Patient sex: M
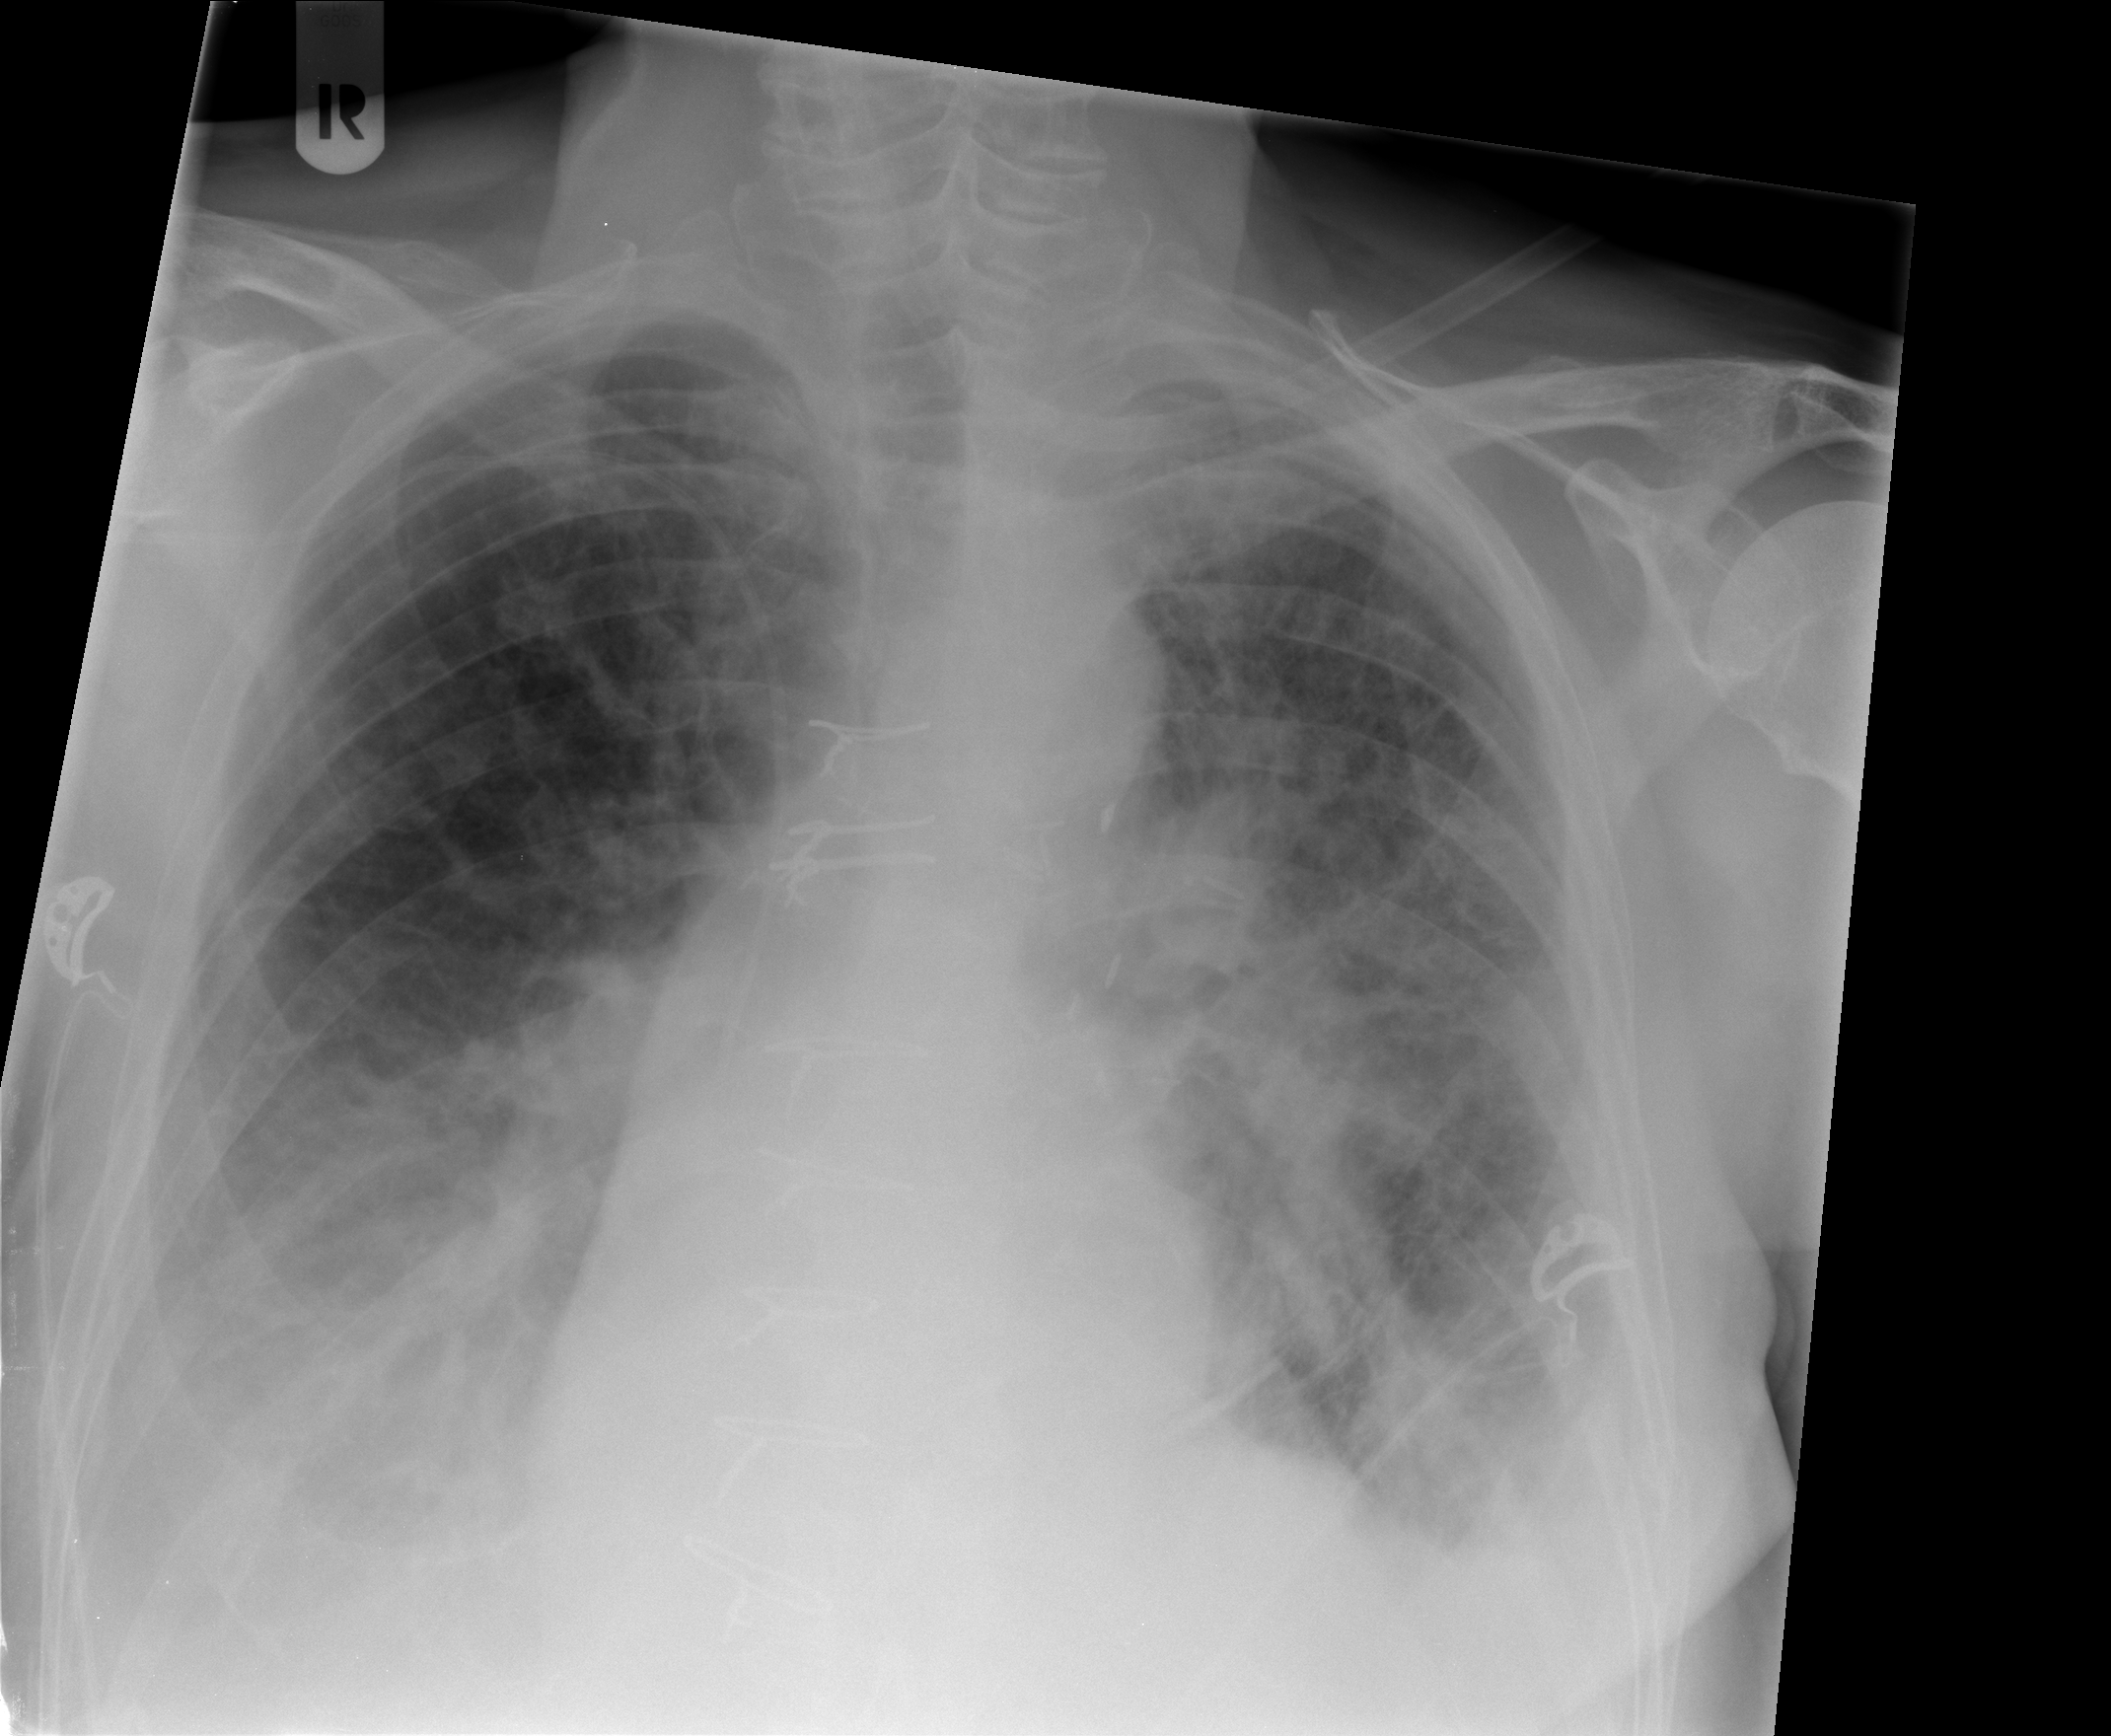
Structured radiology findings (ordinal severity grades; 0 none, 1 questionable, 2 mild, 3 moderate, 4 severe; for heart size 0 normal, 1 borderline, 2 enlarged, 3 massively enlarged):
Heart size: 0
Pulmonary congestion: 3
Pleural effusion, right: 3
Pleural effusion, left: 3
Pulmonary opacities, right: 2
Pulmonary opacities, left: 3
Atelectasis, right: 2
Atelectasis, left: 2